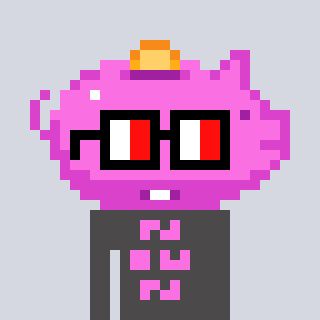
a pixel art character with square glasses with black frames and red eyes, a piggybank-shaped head and a grayscale-colored body on a cool background